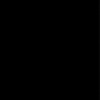
Label: dusty